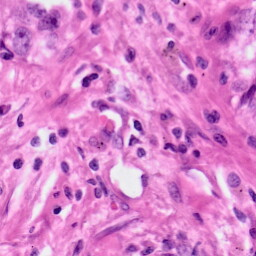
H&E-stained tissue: Lung